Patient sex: M
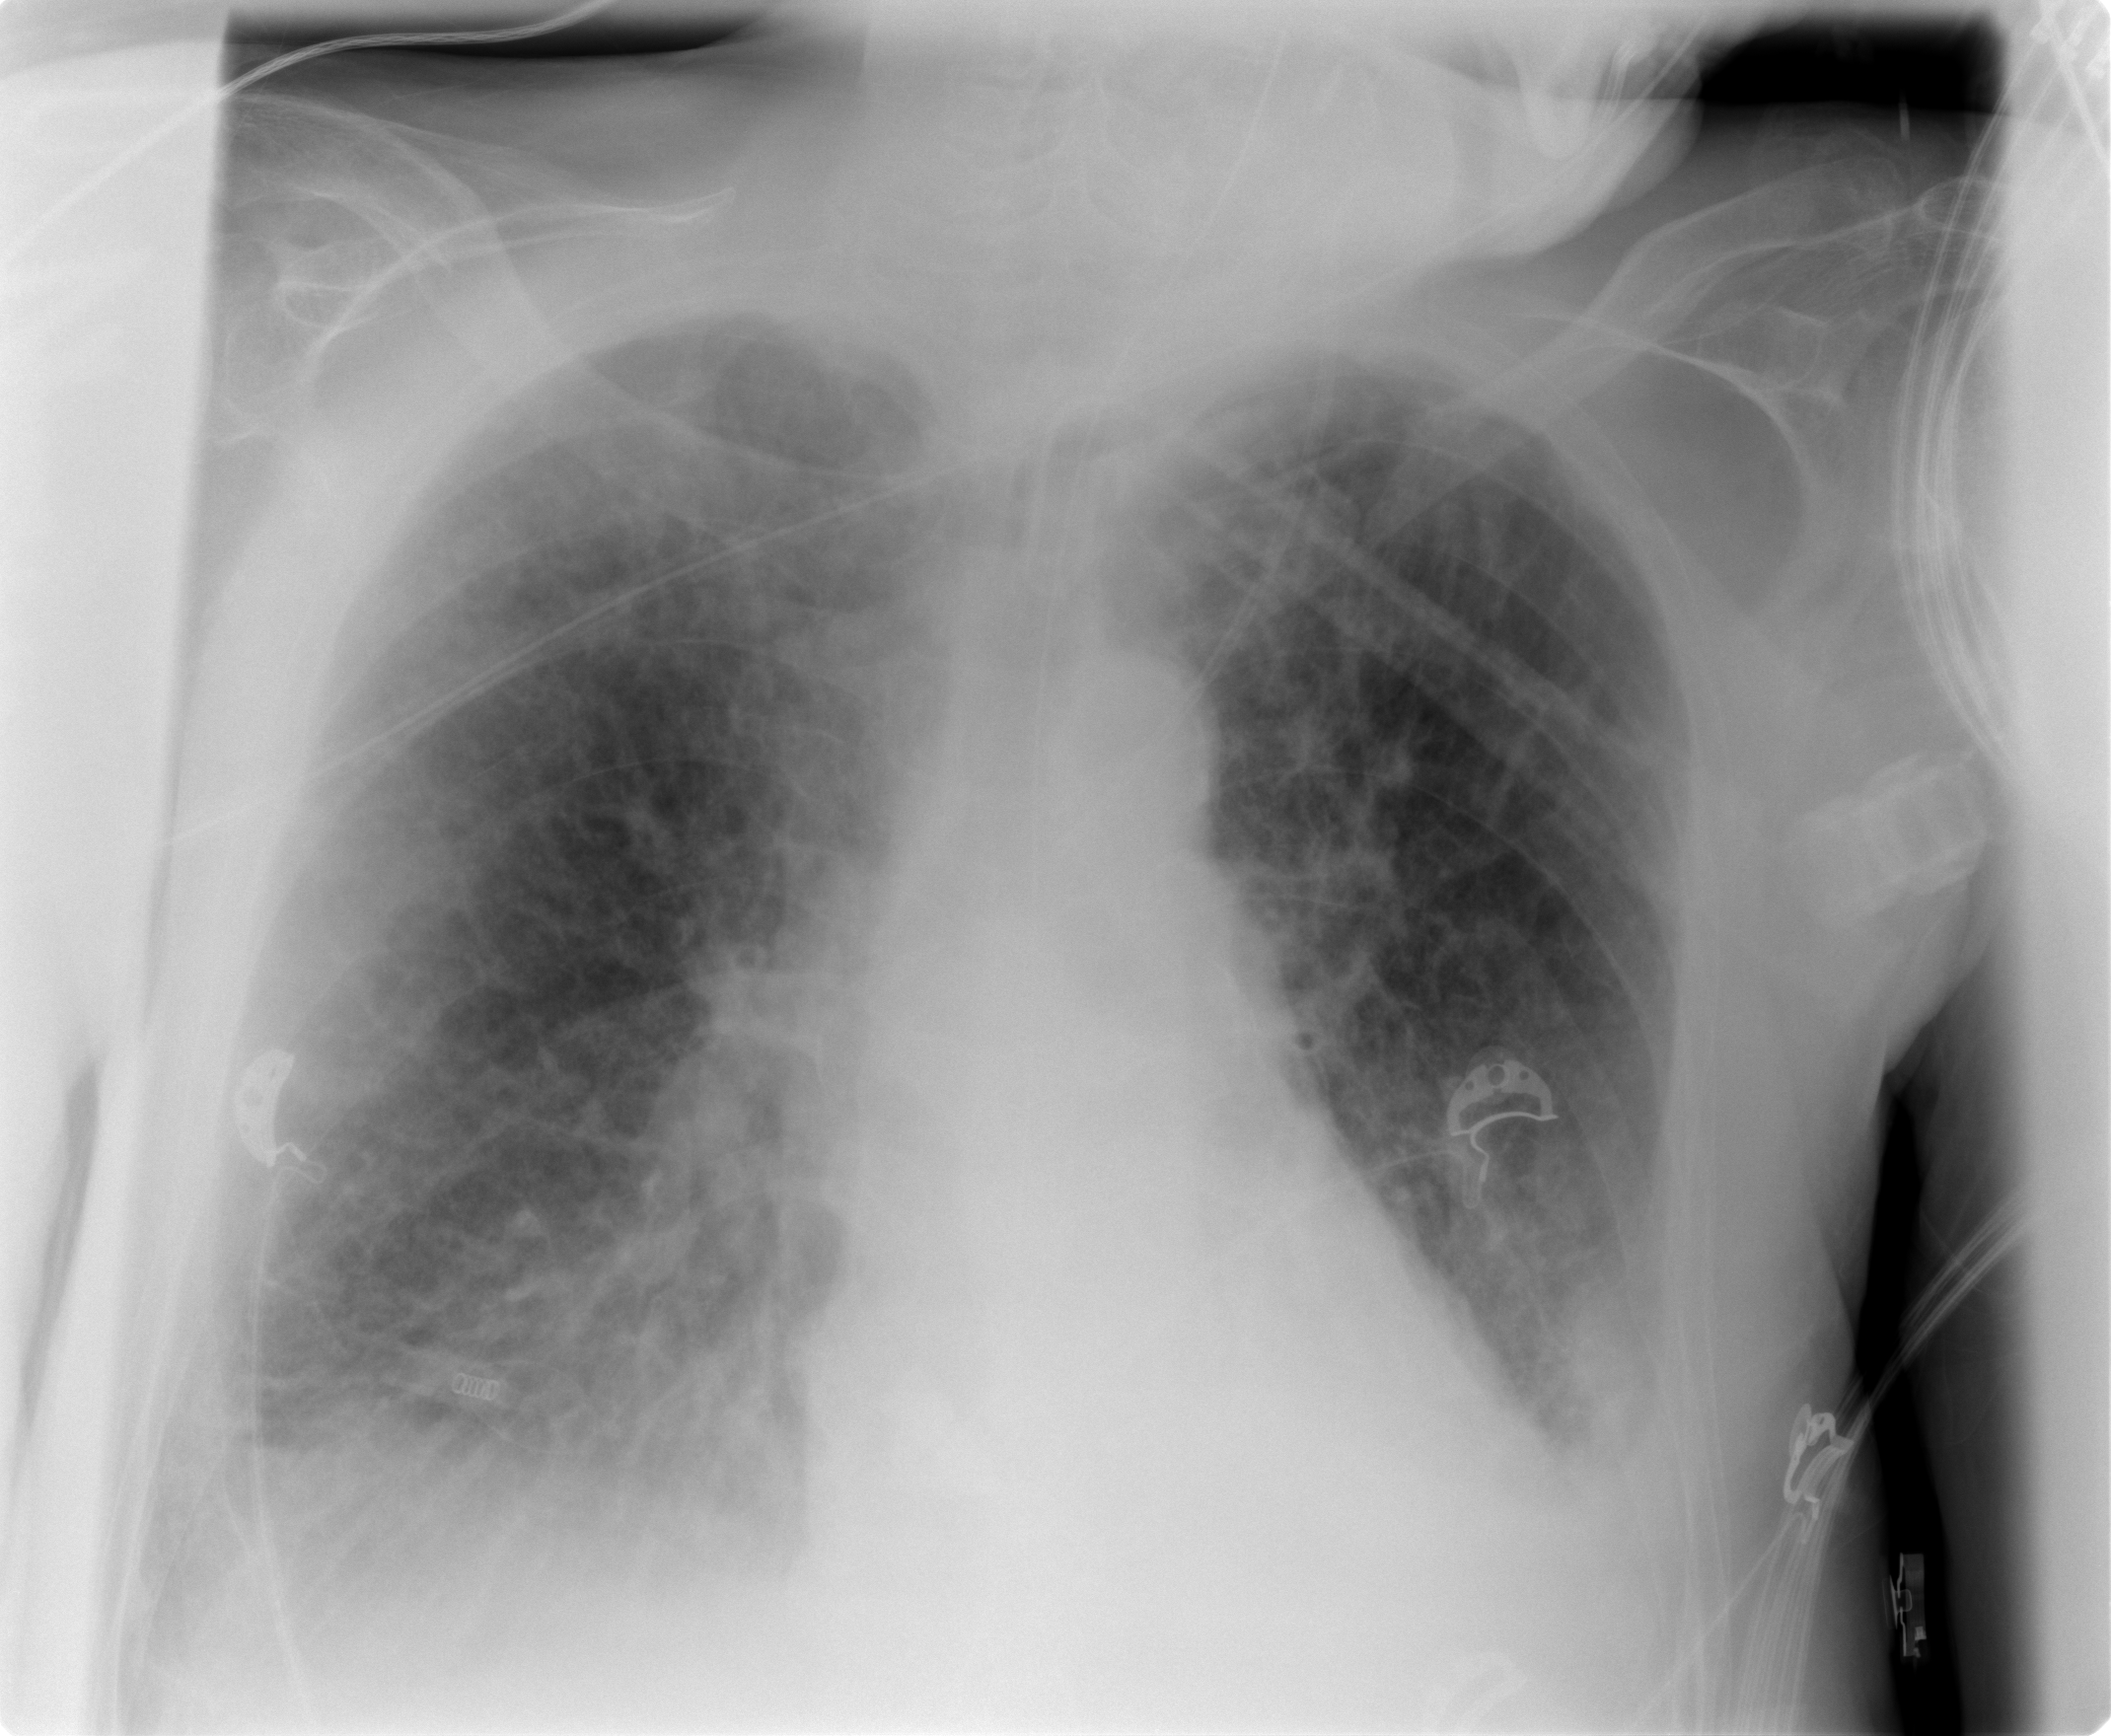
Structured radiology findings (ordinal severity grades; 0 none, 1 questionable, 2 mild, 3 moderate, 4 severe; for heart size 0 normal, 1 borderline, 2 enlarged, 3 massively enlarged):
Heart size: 0
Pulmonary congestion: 2
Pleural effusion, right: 1
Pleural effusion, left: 1
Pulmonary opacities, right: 2
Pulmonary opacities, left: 2
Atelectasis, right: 2
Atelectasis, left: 2